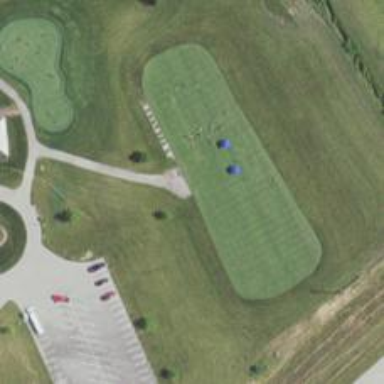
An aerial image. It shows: Pathway for golfing.